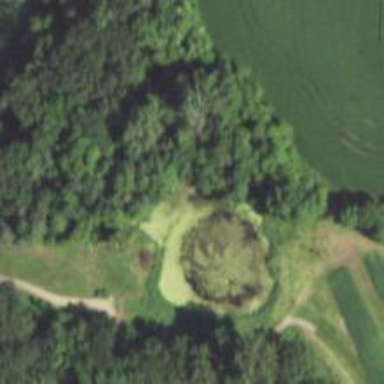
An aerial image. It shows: Picturesque scene of golf course with lateral water hazard.